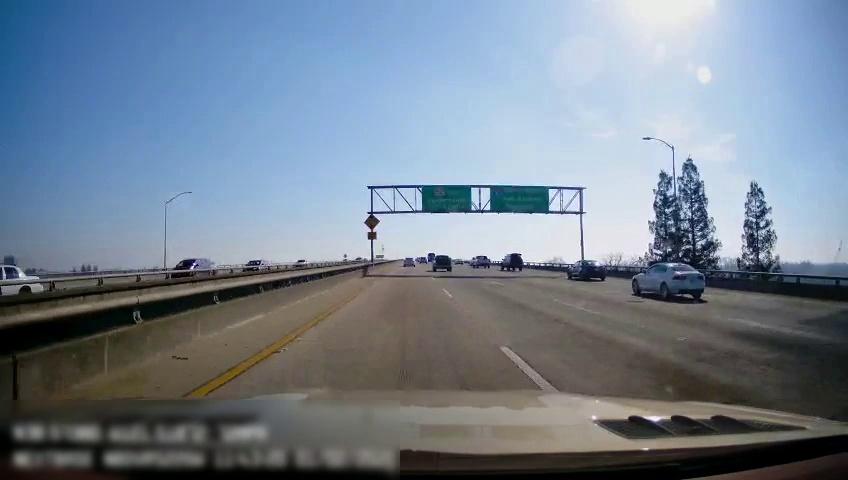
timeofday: Day
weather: Sunny
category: Drivable Space
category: Vehicles | Car
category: Vehicles | SUV
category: Vehicles | Truck
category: Vehicles | Car
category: Drivable Space
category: Vehicles | Car
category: Vehicles | Truck
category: Vehicles | Car
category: Vehicles | Car
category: Vehicles | Car
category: Vehicles | Truck
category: Lanes | Current Lane
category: Lanes | Current Lane
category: Lanes | Current Lane
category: Traffic | Signs
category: Traffic | Signs
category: Traffic | Signs